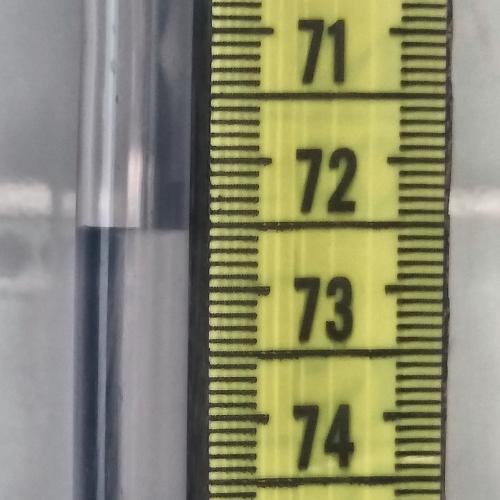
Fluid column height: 72.5 cm